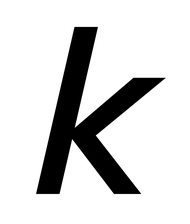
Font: InstrumentSans-Italic_Medium_Italic